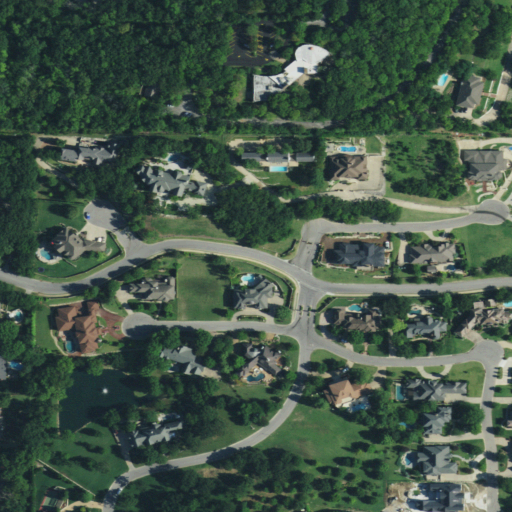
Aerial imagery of mountain in Oklahoma named Twin Hills containing low intensity development, open development, medium intensity development, deciduous forest, and high intensity development